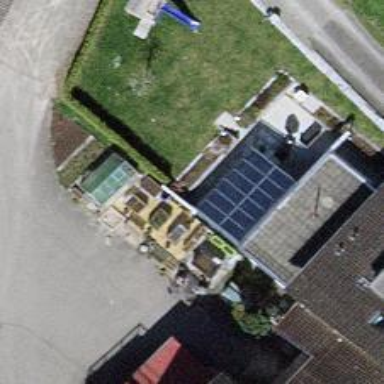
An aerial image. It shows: Solar power generator.